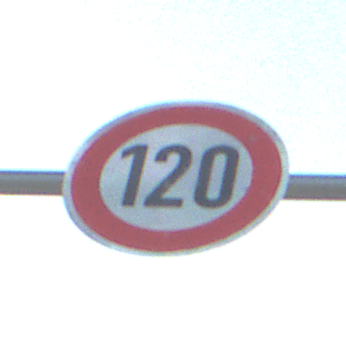
Verkehrszeichen: Geschwindigkeit120
Umgebung: Outdoor, Suburban
Tageszeit: MorningAfternoon
Wetter: PartlyCloudy
Licht: Natural
Jahreszeit: NotSpecified
Kontrast: HighContrast